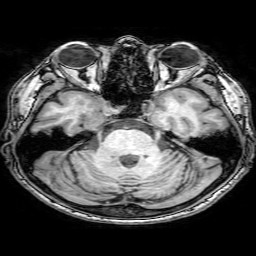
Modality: T1w
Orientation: coronal
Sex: female
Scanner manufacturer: philips
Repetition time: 0.008349 s
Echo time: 0.0039 s